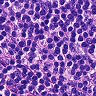
Metastatic tissue present: no